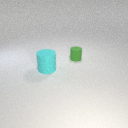
small green rubber cylinder behind large cyan rubber cylinder